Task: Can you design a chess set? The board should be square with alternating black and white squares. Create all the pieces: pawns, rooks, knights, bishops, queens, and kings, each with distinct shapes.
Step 3908:
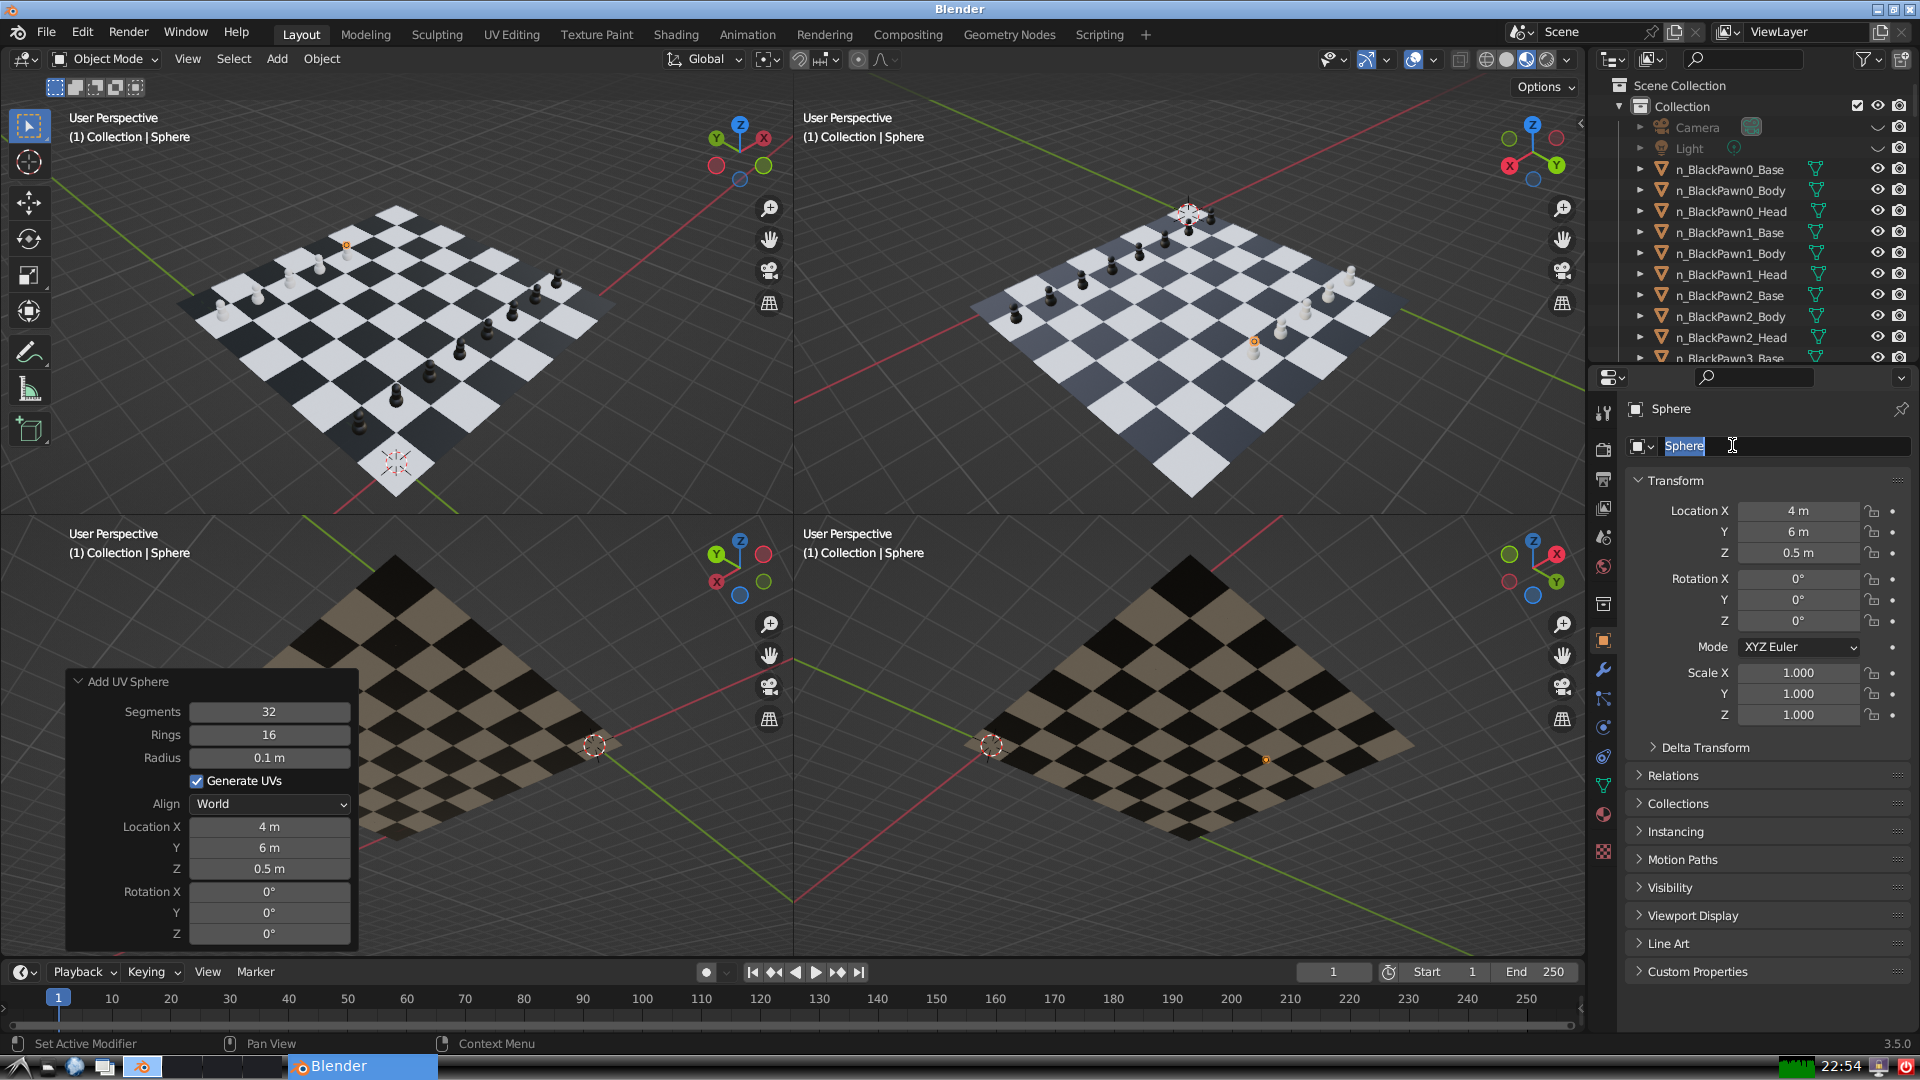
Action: input_text: n_WhitePawn4_Head